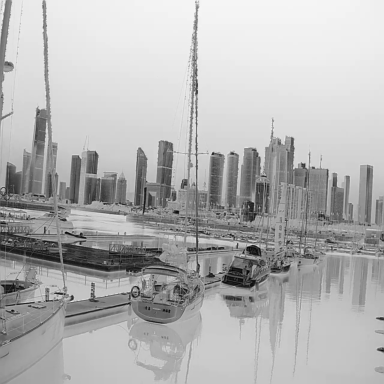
There are four sailboats in the infrared image.